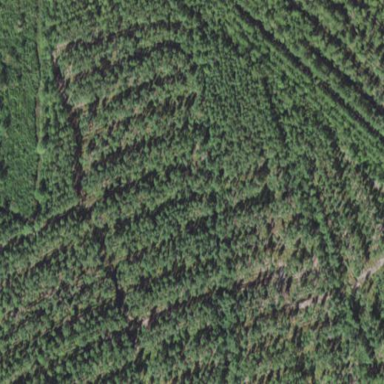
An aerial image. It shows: Evergreen forest with needle-leaved trees.